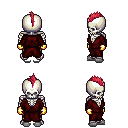
a pixel art fantasy rpg character, male body template, skeleton, red robe, gold greaves, ruby red mohawk hairstyle, gold gloves, white slippers, four views (front, back, left, right), 2x2 character sprite sheet, small pixel art, hard edges, no anti-aliasing